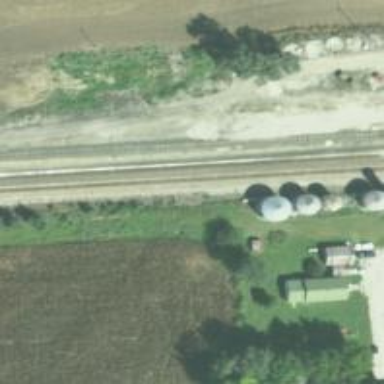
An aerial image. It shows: Railway service station.